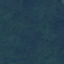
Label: Forest